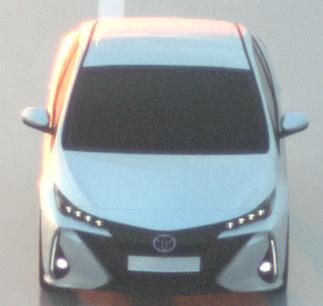
Make: Toyota
Model: Prius 1.8 Plug-In Hybrid
Detailed model: Prius (XW5) Plug-In
Model produced from: 2019/07
Model produced until: 2020/07
Doors: 5
Color: white
Road condition: wet road
Daytime: sunrise or sunset
Contrast: medium contrast